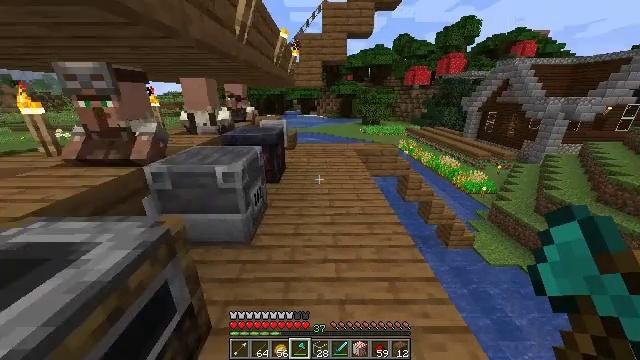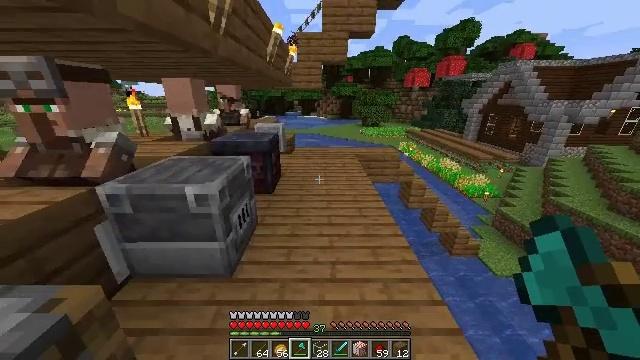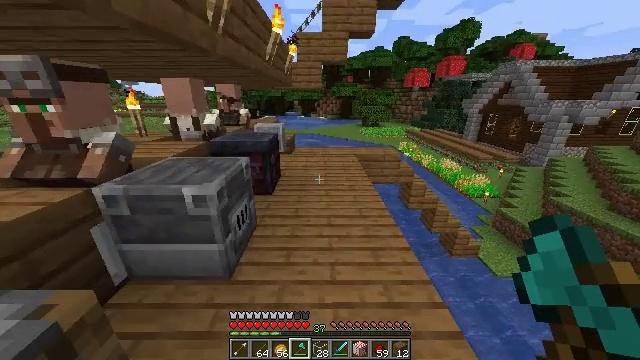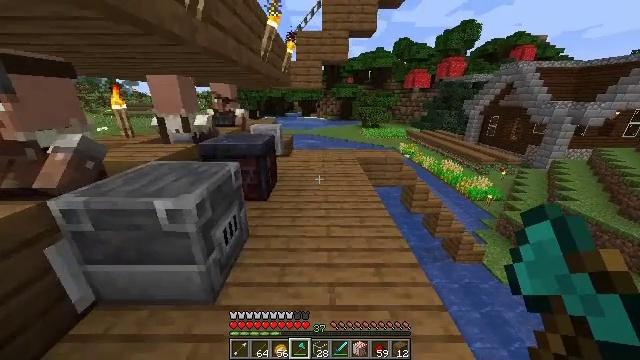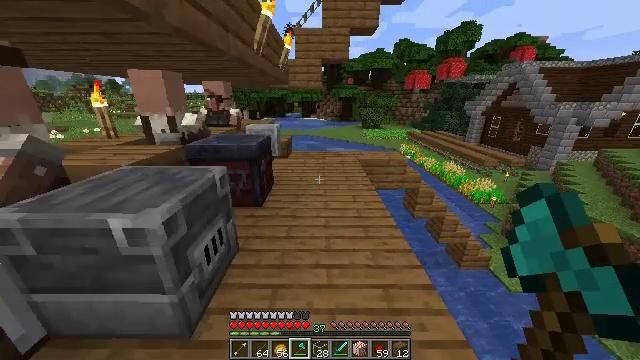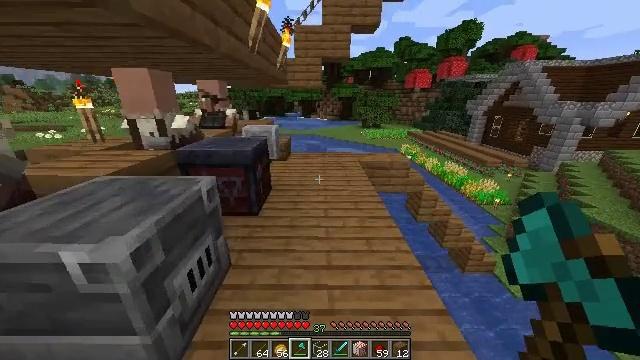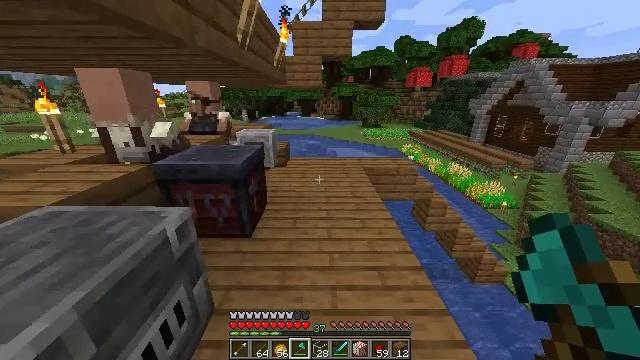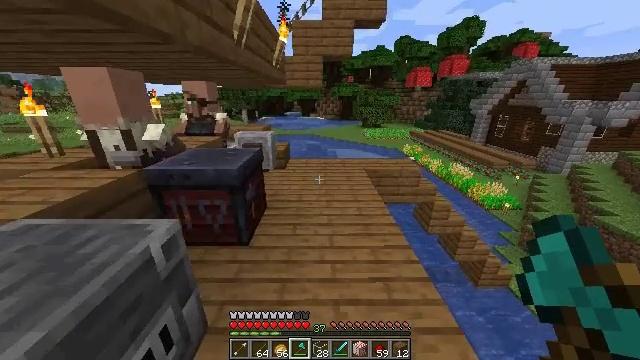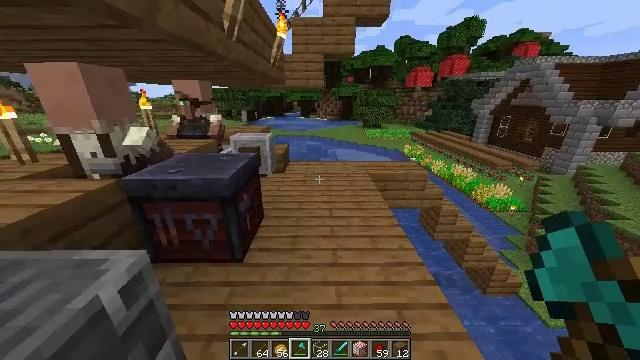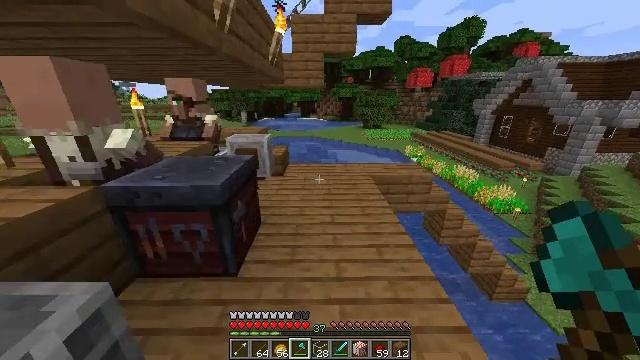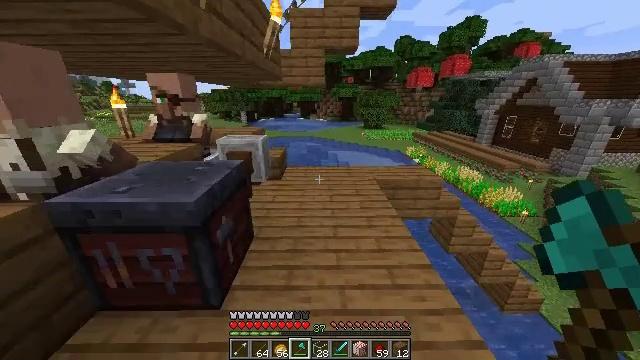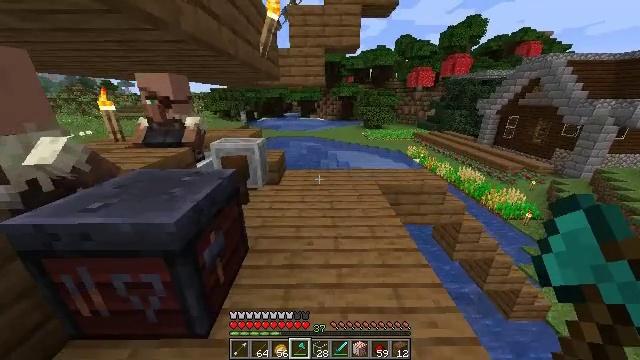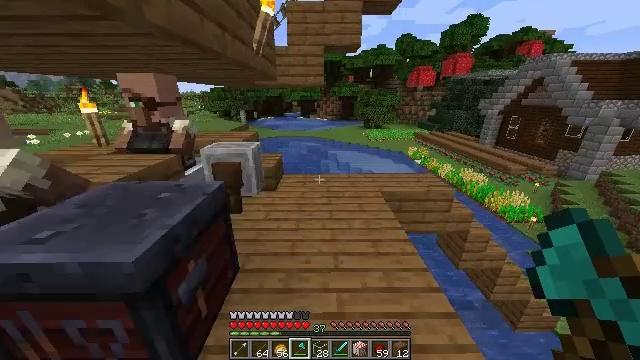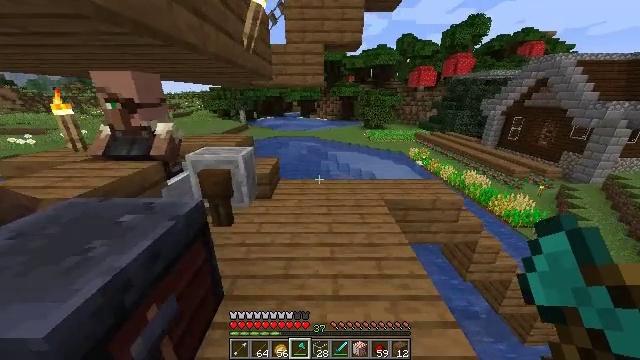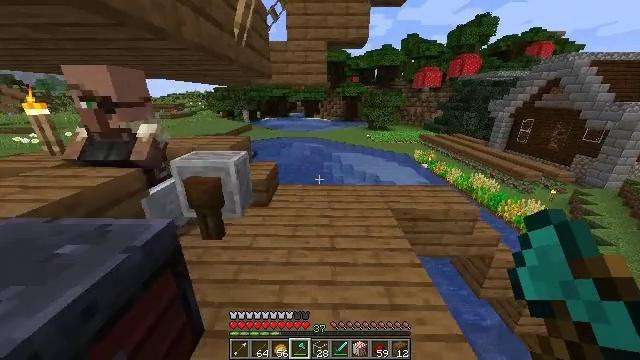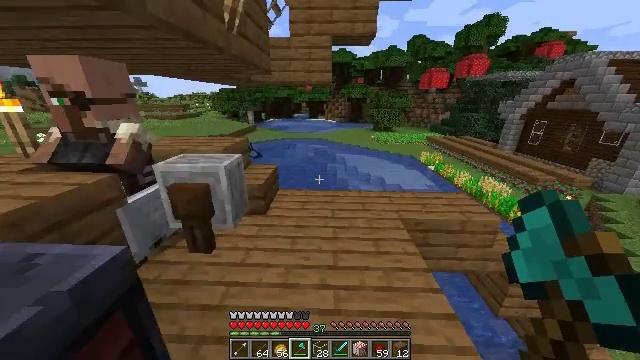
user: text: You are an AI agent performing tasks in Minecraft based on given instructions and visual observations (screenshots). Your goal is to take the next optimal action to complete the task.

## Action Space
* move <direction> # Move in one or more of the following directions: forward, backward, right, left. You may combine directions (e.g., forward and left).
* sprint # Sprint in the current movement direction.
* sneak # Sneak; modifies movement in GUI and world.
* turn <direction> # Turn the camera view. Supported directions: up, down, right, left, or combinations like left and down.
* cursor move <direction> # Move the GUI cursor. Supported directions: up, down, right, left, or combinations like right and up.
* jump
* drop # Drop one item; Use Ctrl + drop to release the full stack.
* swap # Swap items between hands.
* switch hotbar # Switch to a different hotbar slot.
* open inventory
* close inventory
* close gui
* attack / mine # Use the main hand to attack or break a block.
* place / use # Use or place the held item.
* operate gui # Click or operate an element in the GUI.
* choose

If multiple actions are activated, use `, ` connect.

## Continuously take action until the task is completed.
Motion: motion action
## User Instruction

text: Collect the spruce slab.
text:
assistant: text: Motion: move forward
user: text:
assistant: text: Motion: move forward, sprint
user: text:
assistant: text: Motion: move forward, sprint
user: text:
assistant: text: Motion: move forward, sprint
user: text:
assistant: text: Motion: move forward, sprint
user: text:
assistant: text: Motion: move forward
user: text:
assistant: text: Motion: move forward
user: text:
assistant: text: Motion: move forward, sprint
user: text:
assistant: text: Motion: move forward, sprint
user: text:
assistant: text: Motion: move forward, sprint
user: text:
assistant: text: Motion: move forward, sprint
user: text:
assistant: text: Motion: move forward
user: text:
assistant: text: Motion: move forward
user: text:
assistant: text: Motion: move forward
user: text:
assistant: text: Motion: move forward, turn left
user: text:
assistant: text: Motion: move forward, turn left
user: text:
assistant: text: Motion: move forward, turn left
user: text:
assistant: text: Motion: move forward, turn left and up
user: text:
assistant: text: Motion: move forward, turn left and up
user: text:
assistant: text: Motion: move forward, turn left and up
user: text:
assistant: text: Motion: move forward, turn left and up
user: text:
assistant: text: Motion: turn left and up
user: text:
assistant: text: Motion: turn left and up
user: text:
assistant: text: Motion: turn left
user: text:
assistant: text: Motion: turn left
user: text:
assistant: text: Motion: no_op
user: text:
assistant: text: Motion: no_op
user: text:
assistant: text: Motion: turn left
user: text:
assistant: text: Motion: no_op
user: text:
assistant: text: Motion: no_op